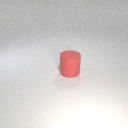
large red rubber cylinder